Question: I keep looking at this and do not understand why I am not getting a result set back here are my my queries
'''
SELECT UserID FROM @SelectedID
SELECT UserID FROM @SelectedIdValue
SELECT UserID FROM @SelectedID WHERE NOT EXISTS (SELECT UserID FROM @SelectedIdValue
'''
And here is the result set returned

As you can see 194 does not exist in the second result set so why am I not getting 194 returned? Am I using 'NOT EXISTS' wrong here?
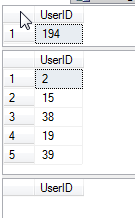
Answer: You need a correlated subquery:
'''
SELECT UserID
FROM @SelectedID si
WHERE NOT EXISTS (SELECT 1
FROM @SelectedIdValue siv
WHERE si.UserId = siv.UserId
);
'''
Your version of the query simply returned false for all rows. The subquery returns a value, so something exists.
EDIT:
You can phrase this as a 'left outer join' if you want:
'''
SELECT si.UserID
FROM @SelectedID si LEFT OUTER JOIN
@SelectedIdValue siv
ON si.UserId = siv.UserId
WHERE siv.UserId IS NULL;
'''